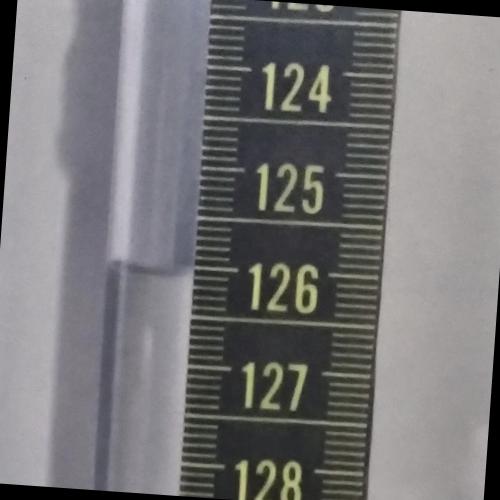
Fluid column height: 126.1 cm